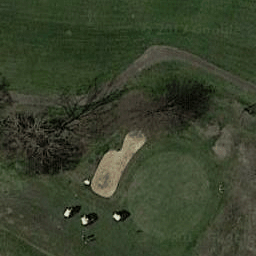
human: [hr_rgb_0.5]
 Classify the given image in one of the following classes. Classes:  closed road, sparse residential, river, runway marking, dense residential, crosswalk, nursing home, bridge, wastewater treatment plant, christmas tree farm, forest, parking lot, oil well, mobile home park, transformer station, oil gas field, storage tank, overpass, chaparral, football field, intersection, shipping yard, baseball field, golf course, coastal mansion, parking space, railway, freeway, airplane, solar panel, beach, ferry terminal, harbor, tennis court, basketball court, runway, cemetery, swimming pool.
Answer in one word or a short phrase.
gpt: golf course